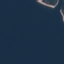
Land use / land cover class: SeaLake